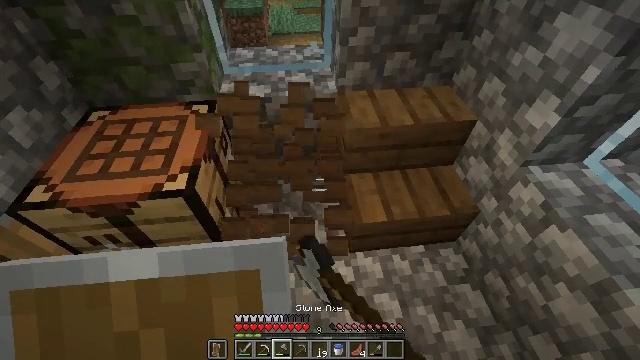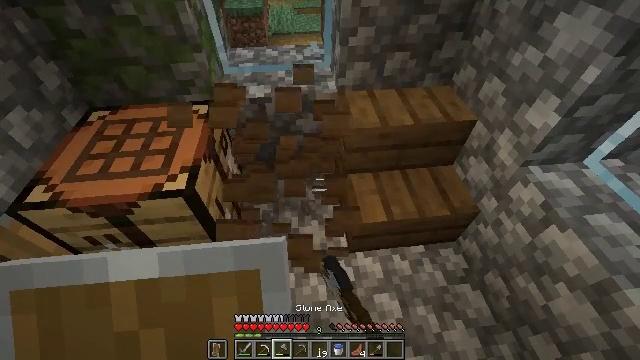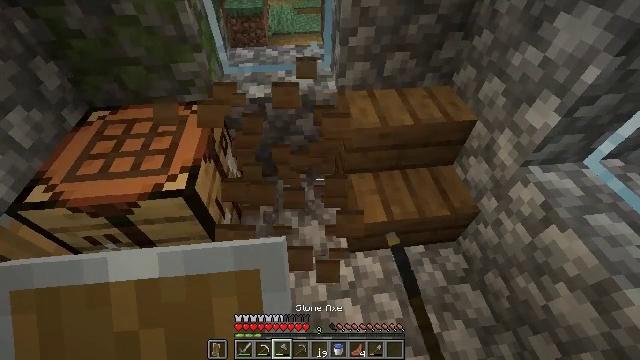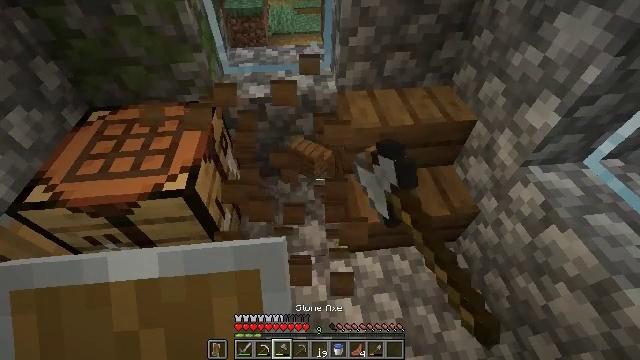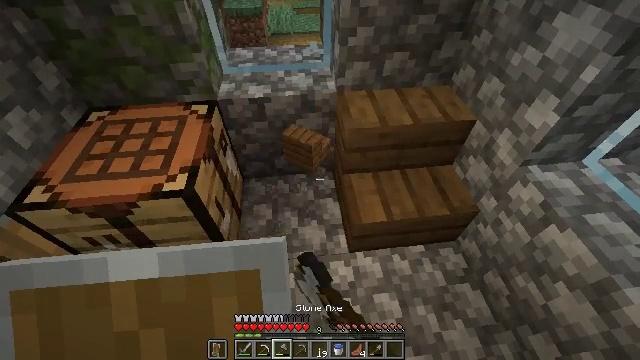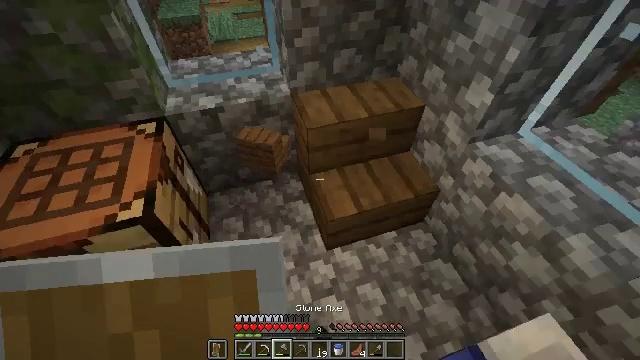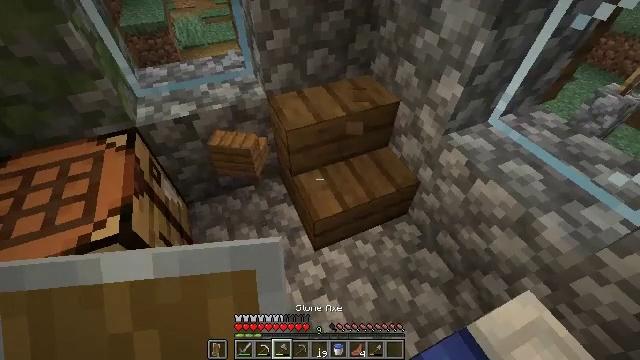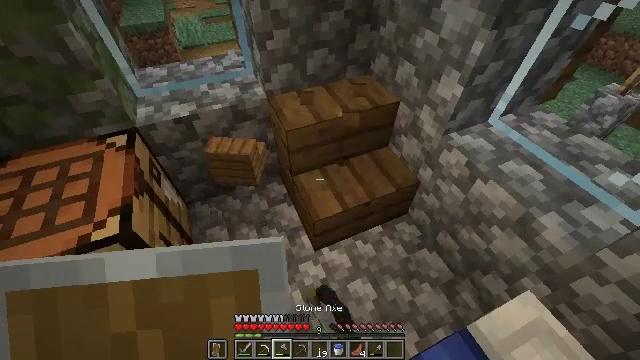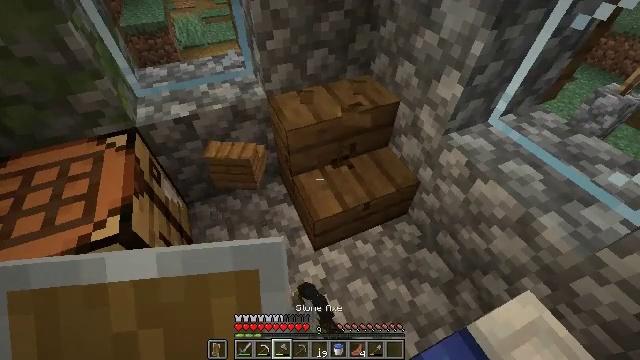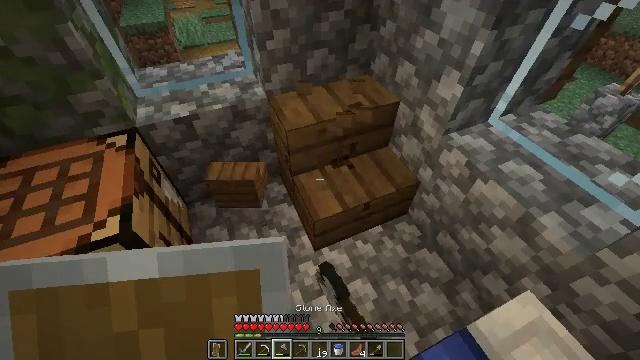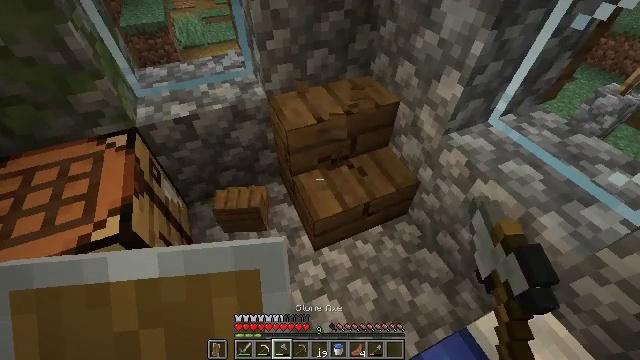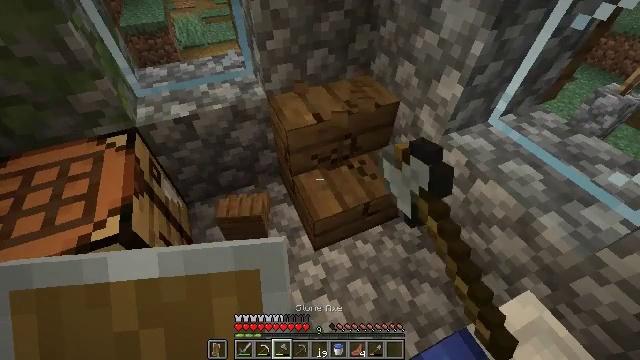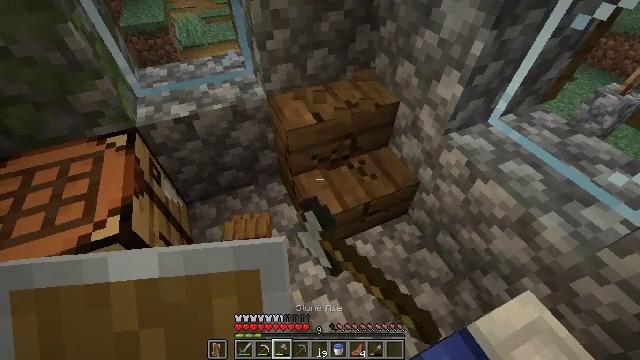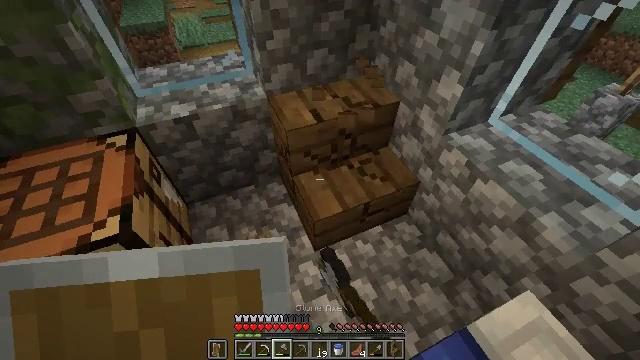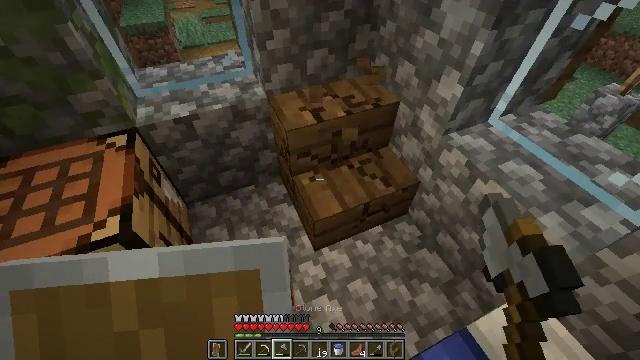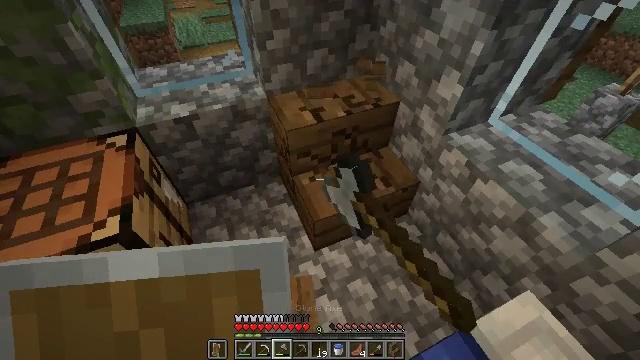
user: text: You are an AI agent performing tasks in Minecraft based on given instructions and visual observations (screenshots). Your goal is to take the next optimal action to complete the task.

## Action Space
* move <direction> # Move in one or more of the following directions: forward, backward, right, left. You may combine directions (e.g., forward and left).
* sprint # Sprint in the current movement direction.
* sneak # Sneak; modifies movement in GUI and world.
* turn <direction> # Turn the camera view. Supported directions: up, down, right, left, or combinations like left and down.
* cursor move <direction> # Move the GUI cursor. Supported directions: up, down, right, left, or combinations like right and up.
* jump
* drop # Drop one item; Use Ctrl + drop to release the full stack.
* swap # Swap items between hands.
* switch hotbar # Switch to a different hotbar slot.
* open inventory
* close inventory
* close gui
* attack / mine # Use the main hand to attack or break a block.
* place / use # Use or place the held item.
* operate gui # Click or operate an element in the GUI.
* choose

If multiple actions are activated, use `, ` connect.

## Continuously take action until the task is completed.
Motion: motion action
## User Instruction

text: Collect spruce stairs from a structure.
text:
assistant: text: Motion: attack / mine
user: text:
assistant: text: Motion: attack / mine
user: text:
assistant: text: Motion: attack / mine
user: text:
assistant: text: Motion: attack / mine
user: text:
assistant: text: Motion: turn right, attack / mine
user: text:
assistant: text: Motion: turn right, attack / mine
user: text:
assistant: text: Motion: attack / mine
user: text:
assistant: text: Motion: attack / mine
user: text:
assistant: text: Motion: attack / mine
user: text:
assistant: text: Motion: attack / mine
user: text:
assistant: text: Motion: attack / mine
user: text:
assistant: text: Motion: attack / mine
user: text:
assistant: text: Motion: attack / mine
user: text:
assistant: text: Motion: attack / mine
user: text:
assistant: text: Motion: attack / mine
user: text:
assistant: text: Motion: attack / mine
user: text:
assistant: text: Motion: attack / mine
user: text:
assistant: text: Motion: attack / mine
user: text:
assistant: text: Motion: attack / mine
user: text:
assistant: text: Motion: attack / mine
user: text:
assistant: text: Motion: open inventory
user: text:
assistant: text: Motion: open inventory
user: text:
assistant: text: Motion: open inventory
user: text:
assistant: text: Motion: no_op
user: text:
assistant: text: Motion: no_op